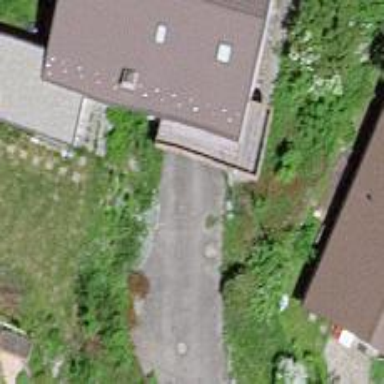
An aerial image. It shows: Alleyway designated as service road.